Field crop: maize
Growth stage: 2
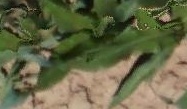
Species: maize